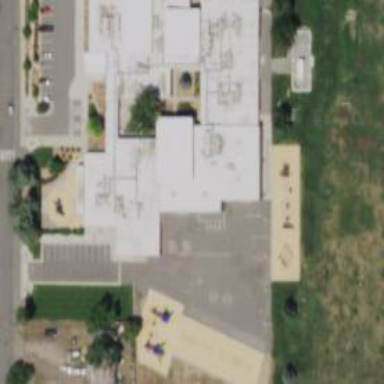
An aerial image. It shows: Schoolyard designated as leisure land.